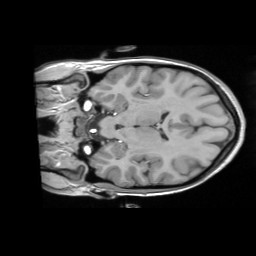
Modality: T1w
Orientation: coronal